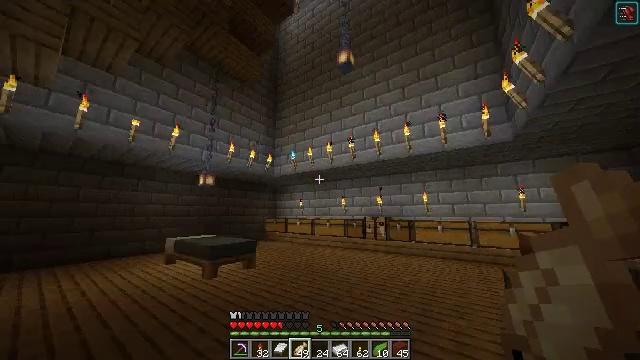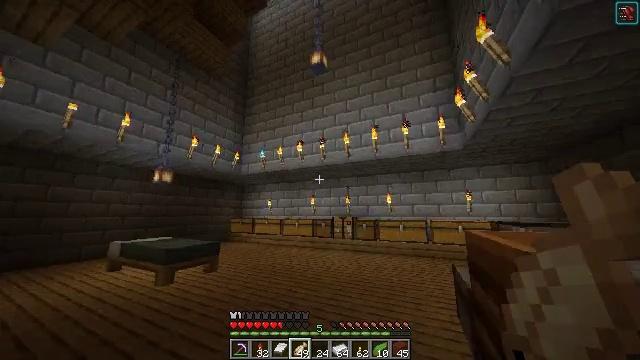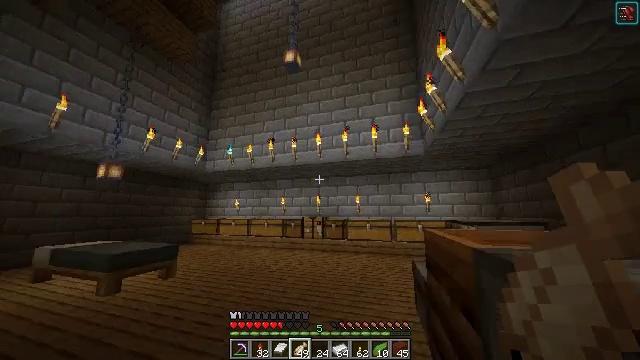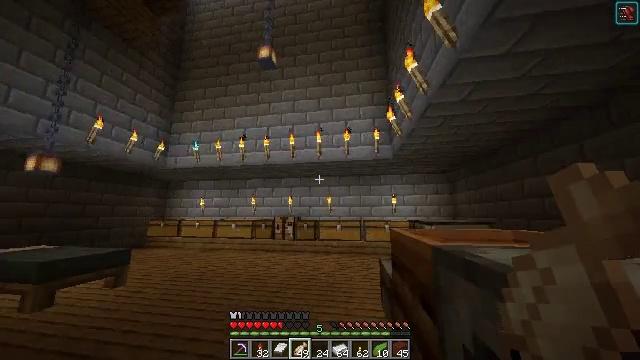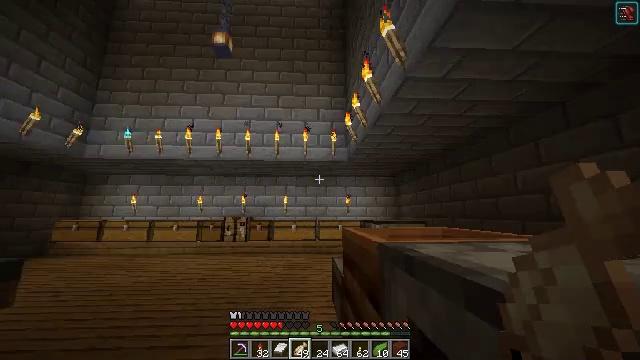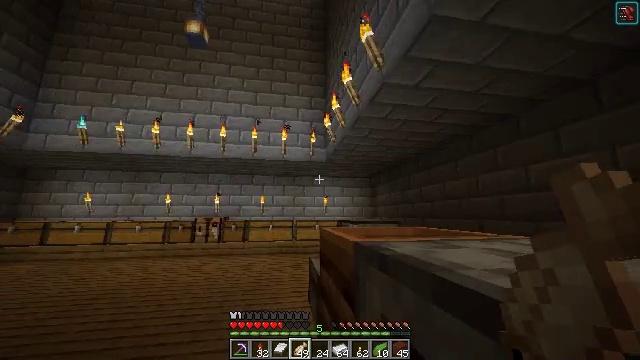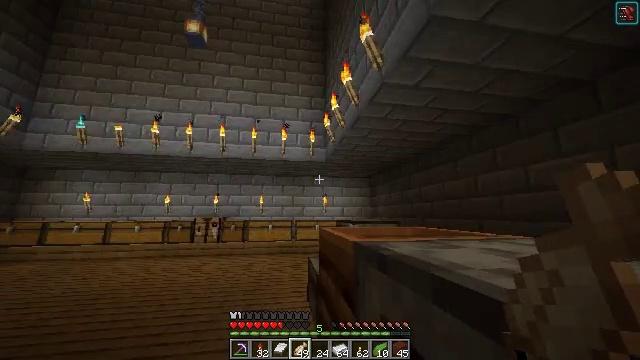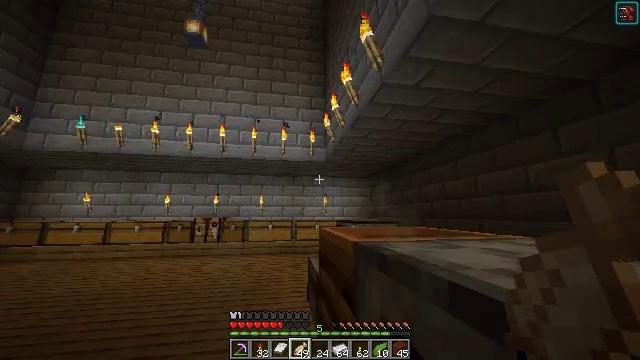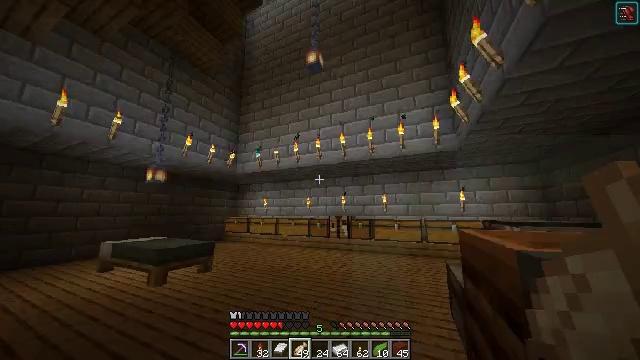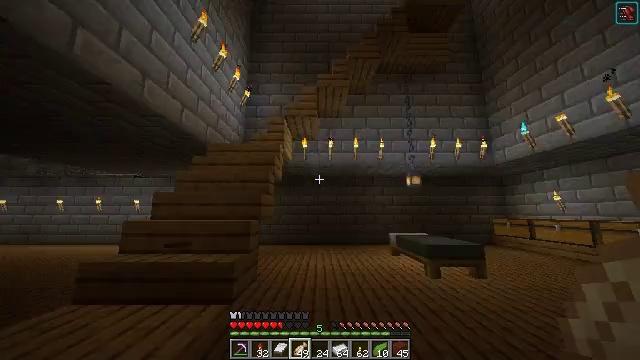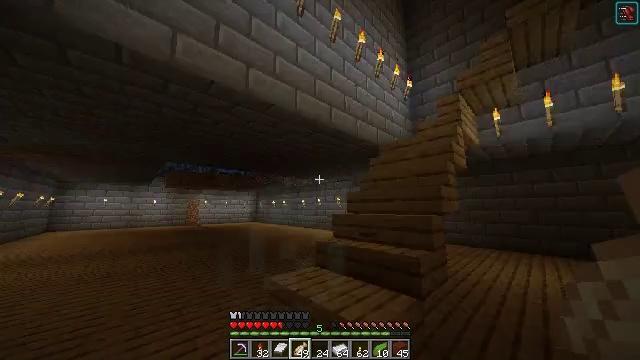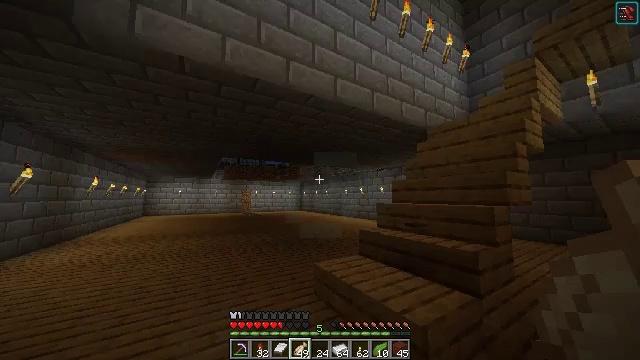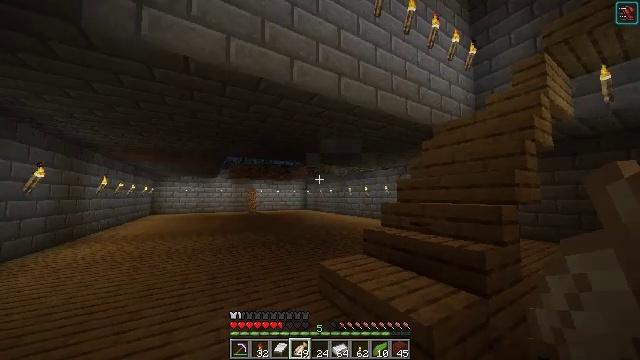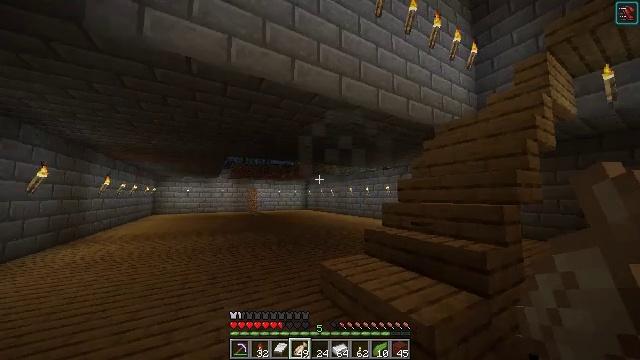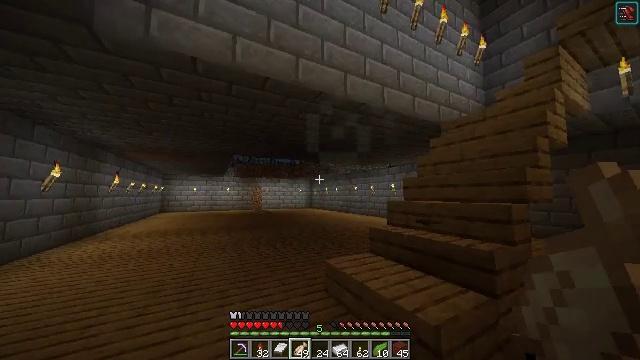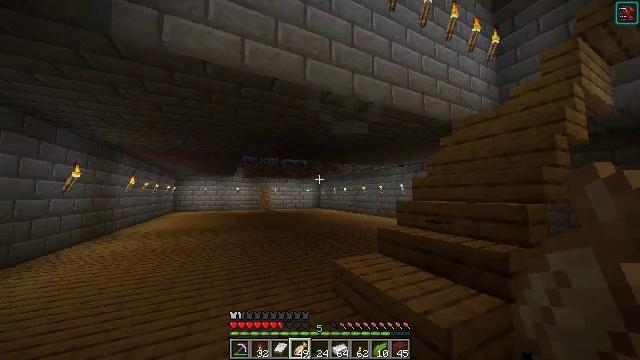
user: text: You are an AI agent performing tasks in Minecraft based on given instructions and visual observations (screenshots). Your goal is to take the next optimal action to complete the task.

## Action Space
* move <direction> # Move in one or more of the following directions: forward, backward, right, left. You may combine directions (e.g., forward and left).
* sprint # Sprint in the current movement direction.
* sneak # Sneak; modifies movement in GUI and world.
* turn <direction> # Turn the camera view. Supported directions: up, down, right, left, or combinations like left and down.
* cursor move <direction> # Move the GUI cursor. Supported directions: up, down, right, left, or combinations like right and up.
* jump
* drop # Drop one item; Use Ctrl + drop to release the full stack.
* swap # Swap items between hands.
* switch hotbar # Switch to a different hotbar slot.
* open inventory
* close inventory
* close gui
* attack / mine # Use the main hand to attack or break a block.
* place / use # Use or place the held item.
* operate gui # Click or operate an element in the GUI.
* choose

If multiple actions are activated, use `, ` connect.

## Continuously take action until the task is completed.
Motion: motion action
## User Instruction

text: Craft iron nugget in the crafting table.
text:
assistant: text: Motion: turn right
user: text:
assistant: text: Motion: turn right
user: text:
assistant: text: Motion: turn right
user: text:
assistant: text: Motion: turn right
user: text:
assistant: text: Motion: turn right
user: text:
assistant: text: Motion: no_op
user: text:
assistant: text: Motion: no_op
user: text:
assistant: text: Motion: turn left
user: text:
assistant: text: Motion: turn left
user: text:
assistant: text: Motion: turn left and down
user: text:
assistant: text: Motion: turn left and down
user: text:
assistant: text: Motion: turn left
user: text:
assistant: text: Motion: no_op
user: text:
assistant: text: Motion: turn left
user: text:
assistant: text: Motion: turn left
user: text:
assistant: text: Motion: no_op
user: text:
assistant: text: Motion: move forward, turn left
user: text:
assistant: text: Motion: move forward, turn left
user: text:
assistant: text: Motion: move forward, turn left
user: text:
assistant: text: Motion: turn left
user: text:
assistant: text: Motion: move forward, turn left
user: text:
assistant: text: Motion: move forward
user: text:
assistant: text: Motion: move forward
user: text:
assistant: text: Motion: move forward
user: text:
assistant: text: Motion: move forward
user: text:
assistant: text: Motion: move forward
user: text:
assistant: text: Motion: move forward
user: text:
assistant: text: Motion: move forward
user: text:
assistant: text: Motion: move forward
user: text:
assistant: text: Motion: move forward